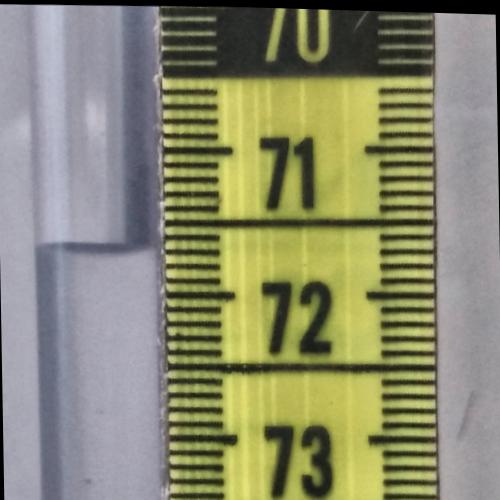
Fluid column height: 71.7 cm